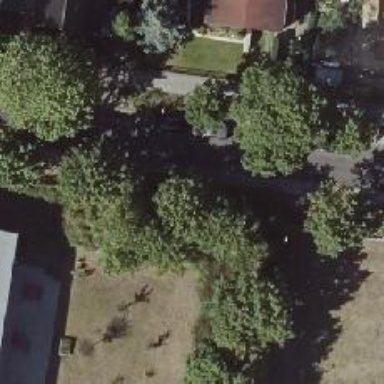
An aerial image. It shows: Avenue lined with deciduous broadleaved trees.